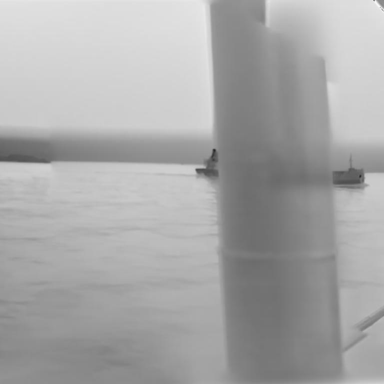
There is a liner in the infrared image.